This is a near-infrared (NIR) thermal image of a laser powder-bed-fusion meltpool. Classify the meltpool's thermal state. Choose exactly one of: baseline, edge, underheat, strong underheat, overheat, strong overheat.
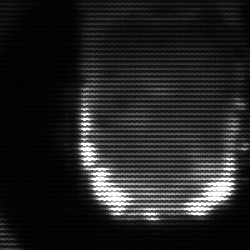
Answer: baseline